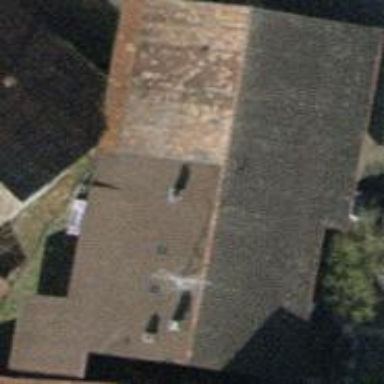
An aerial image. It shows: Gabled building with rosybrown roof oriented along its structure.